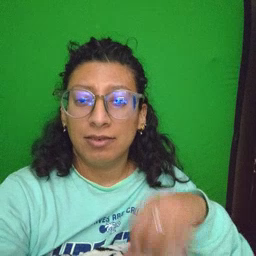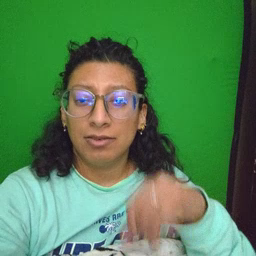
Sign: pajamas